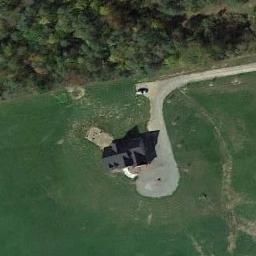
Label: sparse_residential